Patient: sex M, age 78
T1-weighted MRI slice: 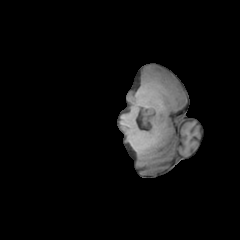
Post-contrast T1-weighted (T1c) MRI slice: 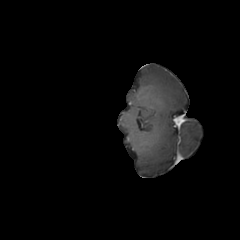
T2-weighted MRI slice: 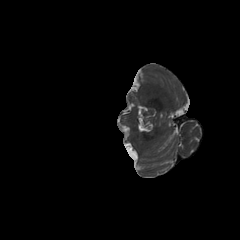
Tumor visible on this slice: no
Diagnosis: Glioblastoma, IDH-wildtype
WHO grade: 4